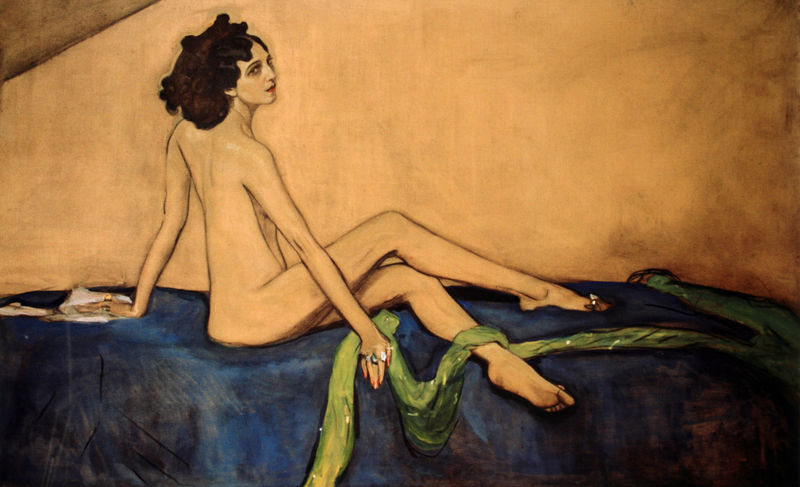
Titel: Ida Rubinstein
Künstler: Valentin Serov
Standort: St. Petersburg
Institution: Staatliches Russisches Museum
Schlagwörter: akt, blau, dunkel, fuß, gemälde, körper, nackt, schatten, weiß, grün, ocker, sitzen, braun, elegant, frau, frisur, haar, hell, hintergrund, mund, orange, profil, raum, rücken, schmuck, schwarz, blick, dach, rot, schal, tuch, beige, flächig, schleife, jung, wand, arme, augen, band, gesicht, inkarnat, bildnis, hände, portrait, öl, auge, haare, pose, sitzend, decke, brünett, kontrast, lippen, locken, rosa, schön, zart, beine, füße, gesäß, sofa, frauenakt, liegen, modell, umrisse, fläche, weis, schmal, atelier, bett, bauch, laken, wange, ring, stola, dünn, umriss, ringe, linie, nackig, schlange, posieren, liege, leib, schräge, posierend, studio, dachschräge, smaragd, frua, lipen, identifikation, bettstatt, dünne, magersucht, fußfessel, dachtimmer, körperfarbe, wandfarbe, wegdrehen, impressionusmus, schulteergesicht, schmucki